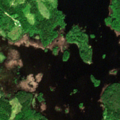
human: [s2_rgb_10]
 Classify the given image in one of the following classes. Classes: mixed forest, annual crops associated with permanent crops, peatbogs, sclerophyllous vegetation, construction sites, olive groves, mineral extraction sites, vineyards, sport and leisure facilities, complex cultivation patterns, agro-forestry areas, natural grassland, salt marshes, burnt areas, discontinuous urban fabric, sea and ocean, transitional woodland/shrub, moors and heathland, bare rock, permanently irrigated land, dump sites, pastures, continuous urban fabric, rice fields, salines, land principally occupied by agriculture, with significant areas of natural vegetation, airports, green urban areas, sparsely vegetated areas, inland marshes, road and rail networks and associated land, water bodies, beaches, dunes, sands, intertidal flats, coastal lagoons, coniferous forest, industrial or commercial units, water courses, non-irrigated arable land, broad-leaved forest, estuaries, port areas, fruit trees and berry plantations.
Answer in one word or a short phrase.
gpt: land principally occupied by agriculture, with significant areas of natural vegetation, mixed forest, inland marshes, water bodies